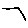
Label: hexagon